Field crop: maize
Growth stage: 2
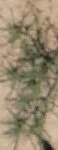
Species: salsola